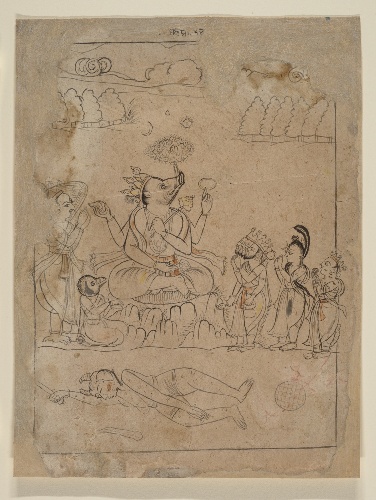
Date: late 18th century
Object type: Painting
Classification: Paintings
Medium: Ink and ink wash on paper
Culture: India (Rajasthan, Sawar)
Dimensions: Image (sight): 9 1/2 x 7 1/8 in. (24.1 x 18.1 cm)
Department: Asian Art
Credit line: Gift of Subhash Kapoor, in memory of his parents, Smt Shashi Kanta and Shree Parshotam Ram Kapoor, 2008
Accession year: 2008
Repository: Metropolitan Museum of Art, New York, NY
Tags: Demons|Krishna|Hinduism